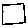
Label: square